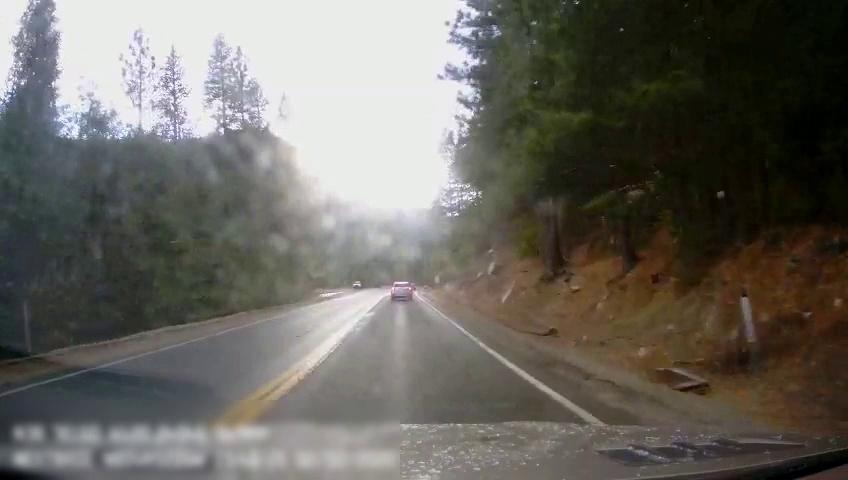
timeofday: Day
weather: Sunny
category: Drivable Space
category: Vehicles | SUV
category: Vehicles | Truck
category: Lanes | Alternate Lane
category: Lanes | Current Lane
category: Lanes | Opposite Lane
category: Lanes | Opposite Lane